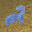
Label: 2